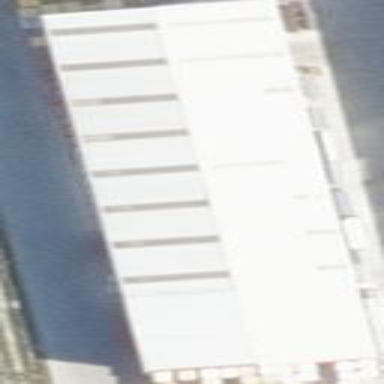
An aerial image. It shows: Building that is trade shop.